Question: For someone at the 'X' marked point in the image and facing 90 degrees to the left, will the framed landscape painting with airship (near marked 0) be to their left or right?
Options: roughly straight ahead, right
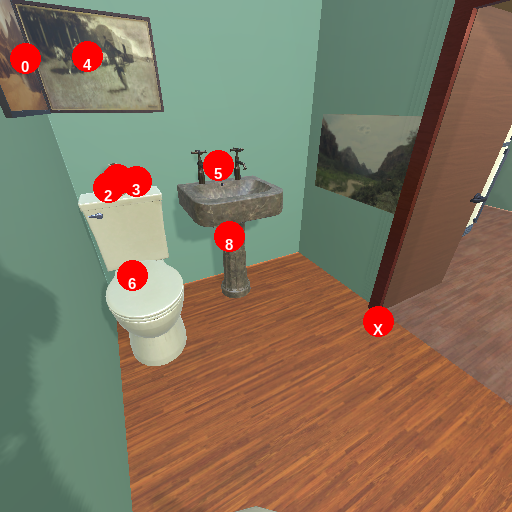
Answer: roughly straight ahead